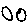
Label: moon